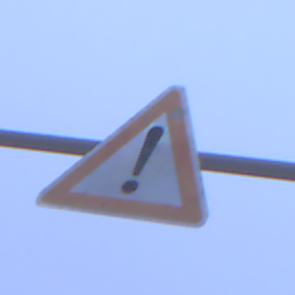
Verkehrszeichen: Gefahrenstelle
Umgebung: Outdoor, Urban
Tageszeit: SunriseSunset
Wetter: Overcast
Licht: Natural
Jahreszeit: NotSpecified
Kontrast: LowContrast